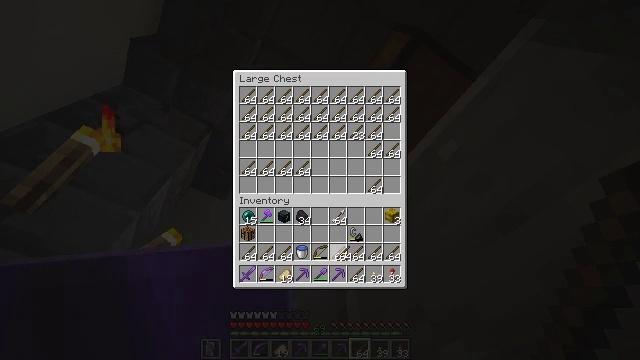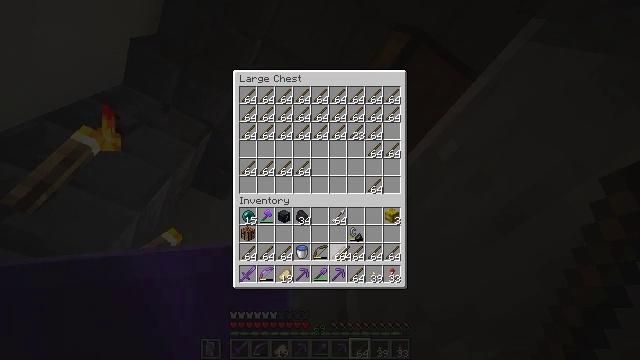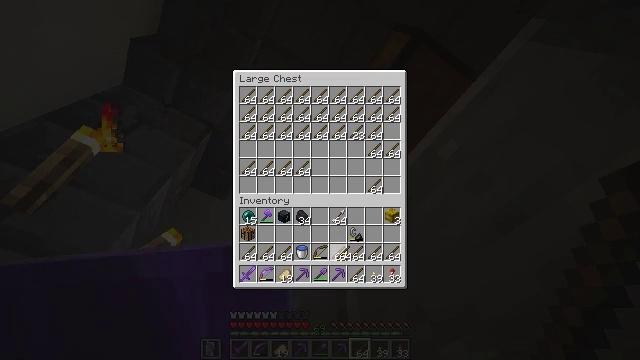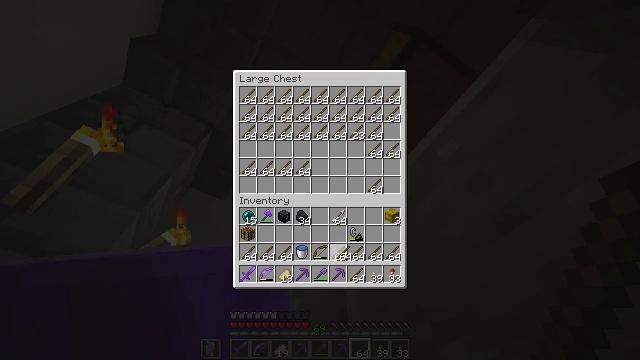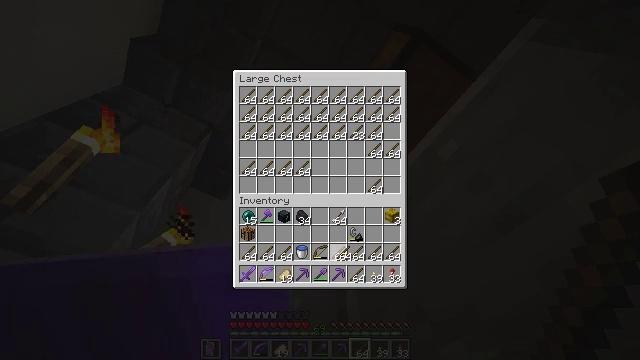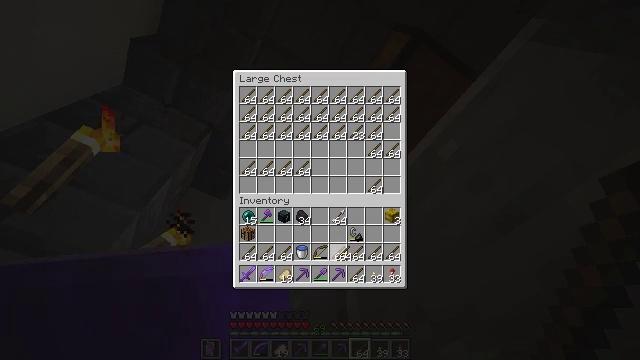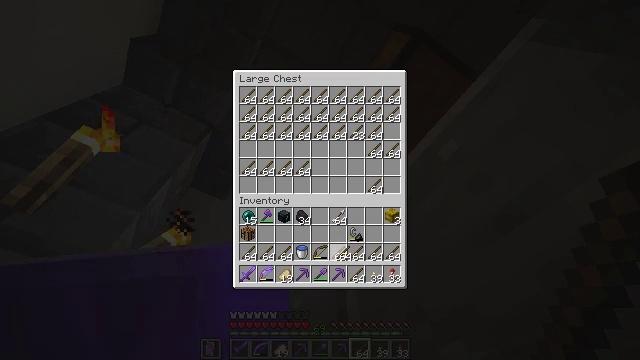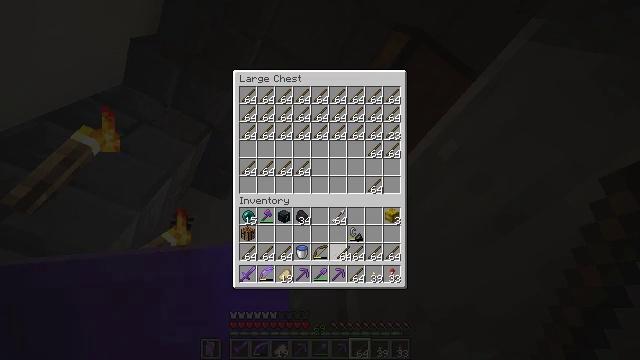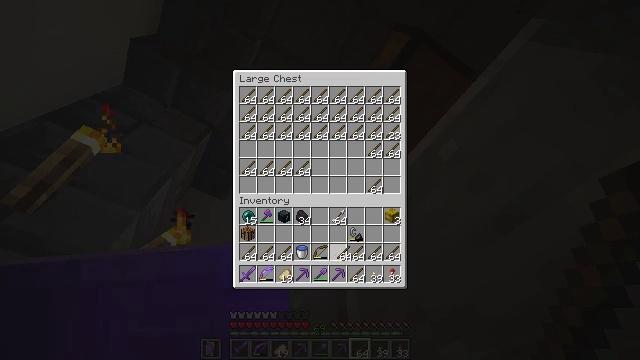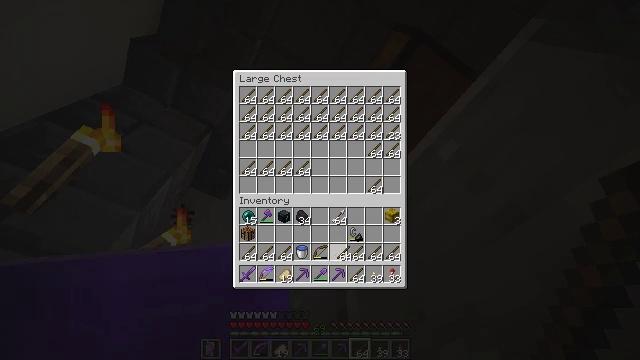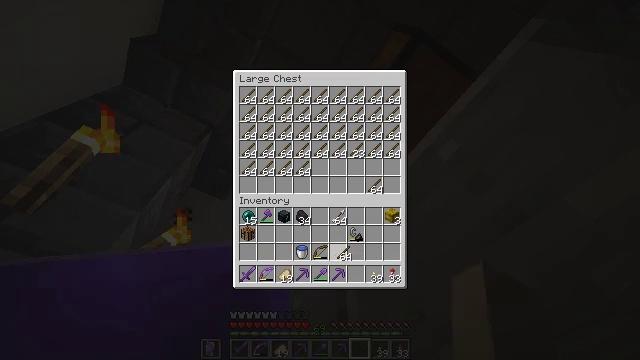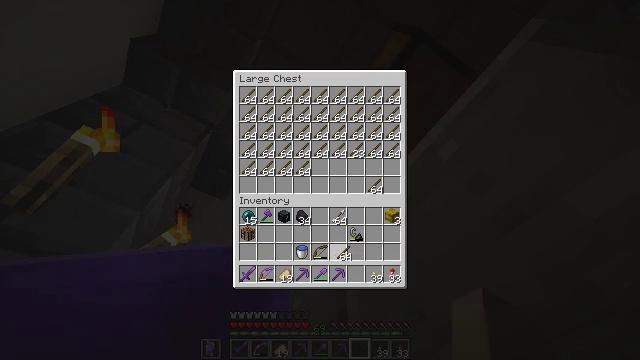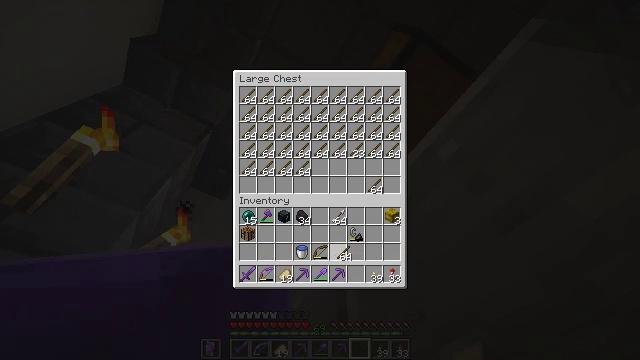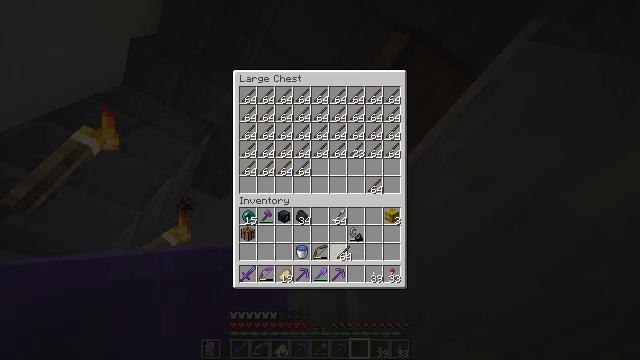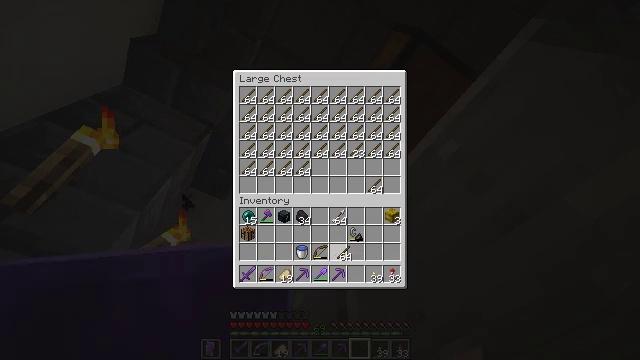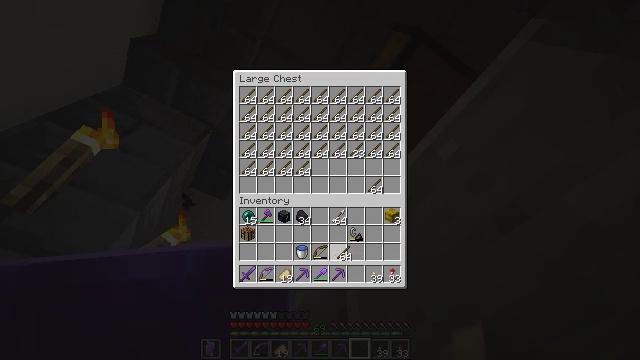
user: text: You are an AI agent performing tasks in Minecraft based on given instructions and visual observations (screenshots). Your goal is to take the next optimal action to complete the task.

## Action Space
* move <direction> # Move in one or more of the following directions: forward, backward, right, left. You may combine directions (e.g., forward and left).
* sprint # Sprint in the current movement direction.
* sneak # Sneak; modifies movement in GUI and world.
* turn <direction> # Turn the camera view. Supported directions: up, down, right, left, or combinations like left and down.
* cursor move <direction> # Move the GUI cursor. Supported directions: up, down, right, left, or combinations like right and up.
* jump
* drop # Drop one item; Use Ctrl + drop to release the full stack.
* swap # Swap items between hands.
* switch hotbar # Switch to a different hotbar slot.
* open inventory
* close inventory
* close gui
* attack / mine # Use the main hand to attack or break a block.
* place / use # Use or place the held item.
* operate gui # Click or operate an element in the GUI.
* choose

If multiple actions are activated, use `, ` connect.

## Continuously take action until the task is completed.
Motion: motion action
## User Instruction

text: Mine the lime shulker box to pick it up.
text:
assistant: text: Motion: sneak
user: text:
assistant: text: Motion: sneak
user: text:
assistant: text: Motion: sneak
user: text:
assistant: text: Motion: sneak, attack / mine
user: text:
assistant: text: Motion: sneak, attack / mine
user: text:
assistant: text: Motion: sneak, attack / mine
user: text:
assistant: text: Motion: sneak
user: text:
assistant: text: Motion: sneak, attack / mine
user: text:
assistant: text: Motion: sneak, attack / mine
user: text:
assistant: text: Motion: sneak
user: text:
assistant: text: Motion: sneak
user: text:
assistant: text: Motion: sneak, attack / mine
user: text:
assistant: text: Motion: sneak, attack / mine
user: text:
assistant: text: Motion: sneak
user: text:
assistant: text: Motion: sneak
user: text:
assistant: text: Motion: sneak, attack / mine
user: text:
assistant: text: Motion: sneak, attack / mine
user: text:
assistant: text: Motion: sneak
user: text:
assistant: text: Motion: sneak
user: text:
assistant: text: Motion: sneak
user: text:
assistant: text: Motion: sneak
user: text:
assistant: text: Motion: no_op
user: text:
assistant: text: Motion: turn up
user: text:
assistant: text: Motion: turn up
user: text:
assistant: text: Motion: turn up
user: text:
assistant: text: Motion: turn up
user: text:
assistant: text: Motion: no_op
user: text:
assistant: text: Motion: no_op
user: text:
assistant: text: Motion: no_op
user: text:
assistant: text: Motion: no_op